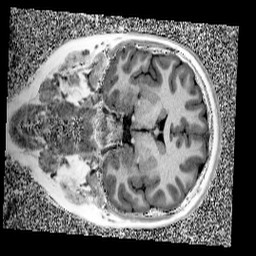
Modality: UNIT1
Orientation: coronal
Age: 12
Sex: female
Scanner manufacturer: siemens
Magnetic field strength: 3 T
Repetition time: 4 s
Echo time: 0.00299 s